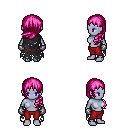
a pixel art fantasy rpg character, female body template, dark elf, purple skin, black tattered cape, red pants, pink left-swept hairstyle, metal gloves, four views (front, back, left, right), 2x2 character sprite sheet, small pixel art, hard edges, no anti-aliasing